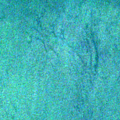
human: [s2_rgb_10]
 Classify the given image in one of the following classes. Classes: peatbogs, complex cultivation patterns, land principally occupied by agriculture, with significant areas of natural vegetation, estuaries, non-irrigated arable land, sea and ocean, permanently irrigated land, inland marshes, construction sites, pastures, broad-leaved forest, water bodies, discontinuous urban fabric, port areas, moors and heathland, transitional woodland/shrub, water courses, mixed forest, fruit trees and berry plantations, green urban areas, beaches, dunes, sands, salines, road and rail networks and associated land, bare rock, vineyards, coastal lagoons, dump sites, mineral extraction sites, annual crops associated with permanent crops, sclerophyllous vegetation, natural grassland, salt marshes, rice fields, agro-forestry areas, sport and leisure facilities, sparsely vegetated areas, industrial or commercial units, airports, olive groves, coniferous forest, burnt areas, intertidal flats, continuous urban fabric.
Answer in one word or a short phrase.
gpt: sea and ocean